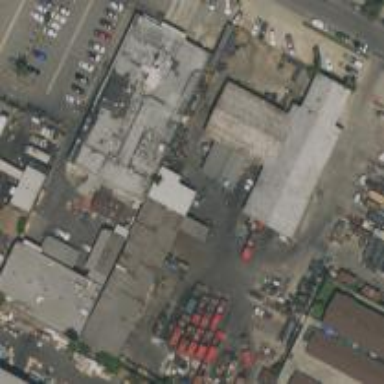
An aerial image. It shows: Warehouse.